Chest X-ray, AP view. Patient: 64 years old, sex F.
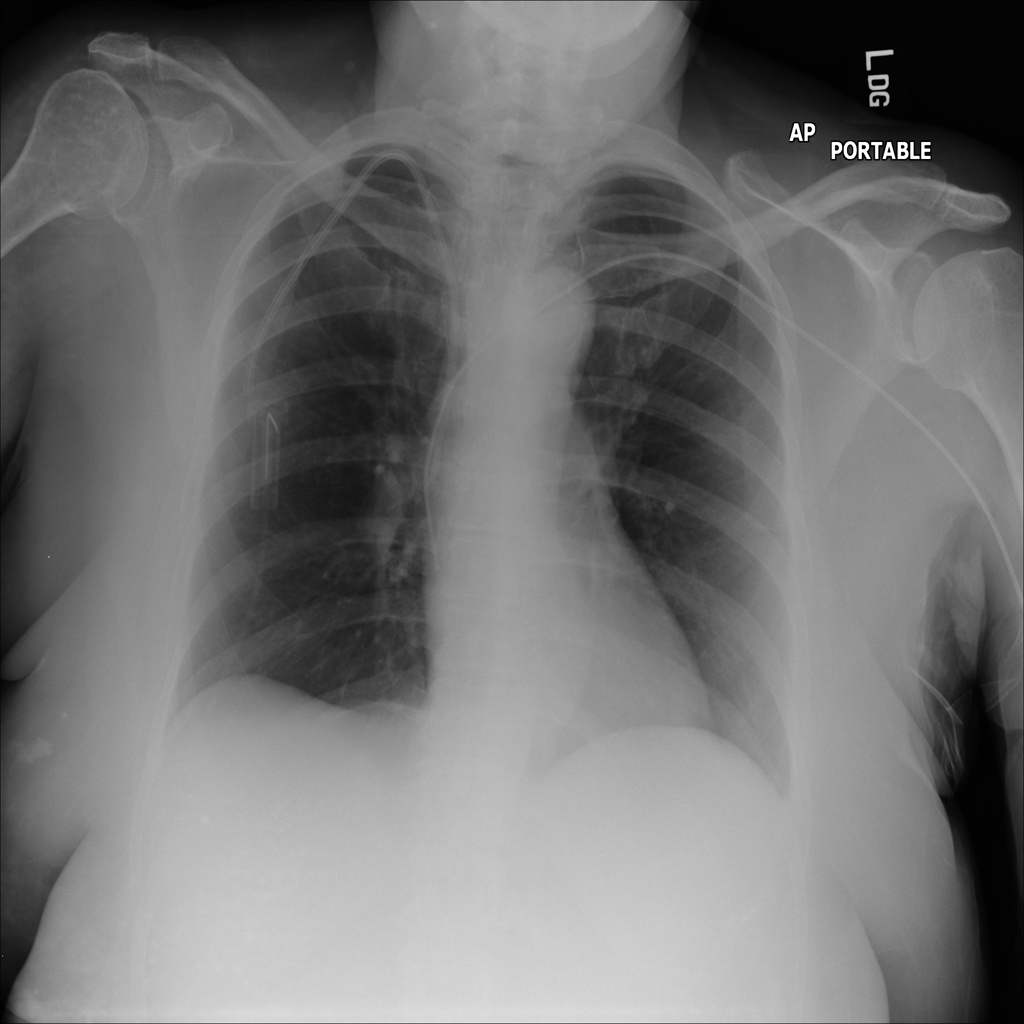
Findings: No Finding